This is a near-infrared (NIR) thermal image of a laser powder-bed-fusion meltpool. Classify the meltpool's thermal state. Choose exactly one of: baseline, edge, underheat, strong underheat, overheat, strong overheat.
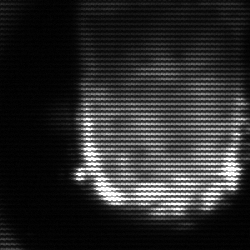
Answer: baseline